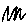
Label: zigzag